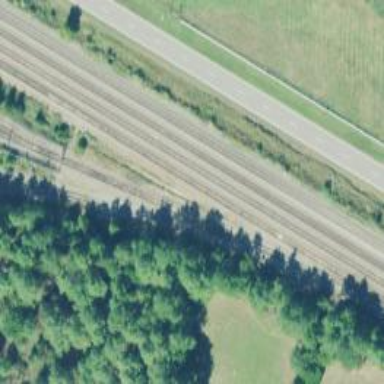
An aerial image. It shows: Railway siding for service.